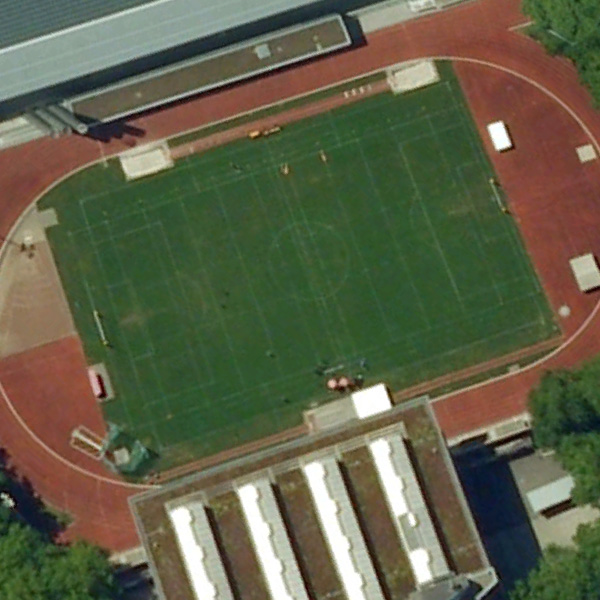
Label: Playground